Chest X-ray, PA view. Patient: 29 years old, sex M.
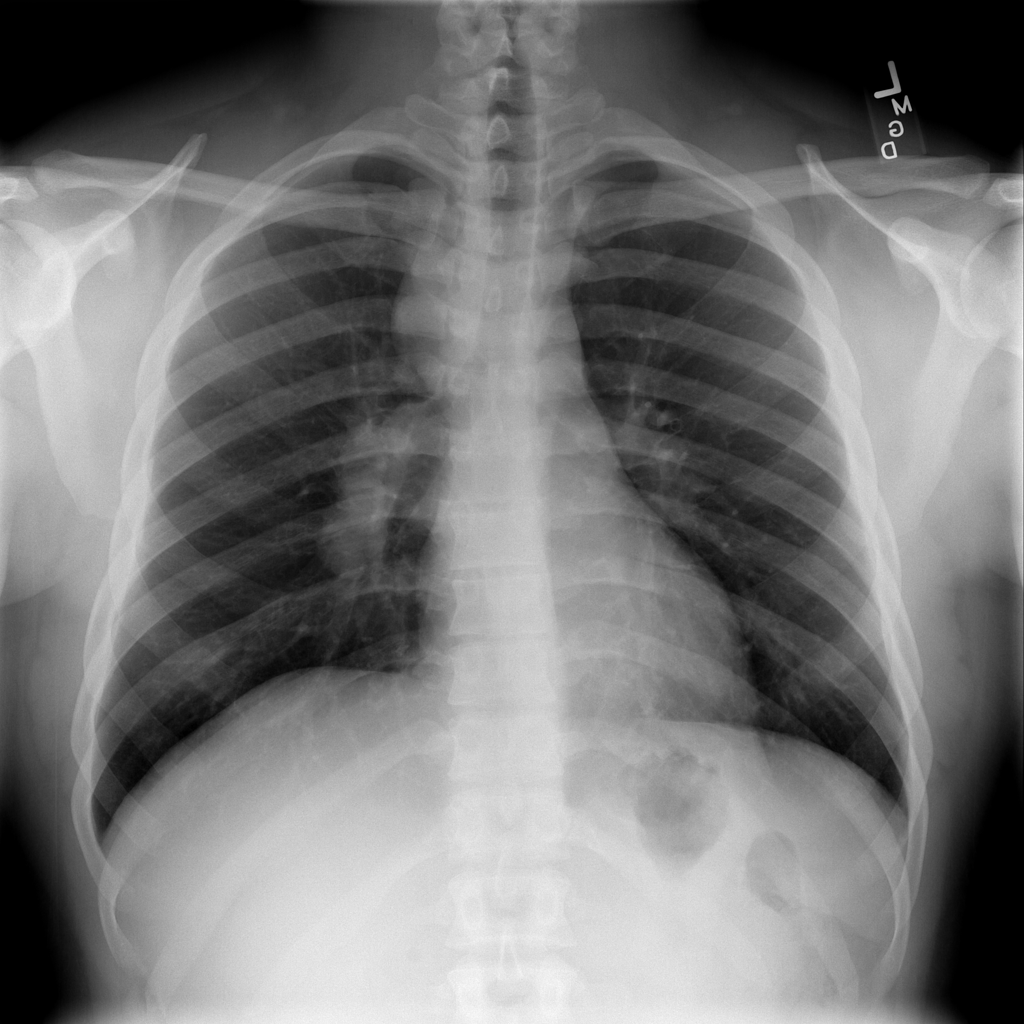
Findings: Mass, Nodule